Question: I am creating a RESTful application with Laravel 4 as backend and AngularJS as frontend. I want to use routing from Angular.
'routes.php' in laravel are set up like this (with one group /api, but it is not necessary)
'''
Route::any('{all}', function ($uri) {
return View::make('index');
})->where('all', '.*');
'''
My routes in Angular are
'''
$routeProvider.
when('/', {
templateUrl: 'views/test.html',
controller: 'homeCtrl'
}).
when('/test', {
templateUrl: 'views/test.html',
controller: 'homeCtrl'
}).
when('/test/:id', {
templateUrl: 'views/test.html',
controller: 'homeCtrl'
}).
otherwise({
redirectTo: '/'
});
$locationProvider.html5Mode(true);
'''
I defined '<base href="/"/>' in 'index.php'
And my DocumentRoot in xampp is in 'DocumentRoot "C:/xampp/htdocs/laravel/public"' (so public folder in Laravel)
When I hit 'localhost/test' everything works fine. But when I try access to 'localhost/test/1', everything is loaded as 'index.php' file from Laravel views as you can see bellow.

Does anyone solve this problem? Should I create regex in 'routes.php', which will hold every (.js, .jpg, ...) extensions (i think it is not good idea)? Or should I change '.htaccess' file?
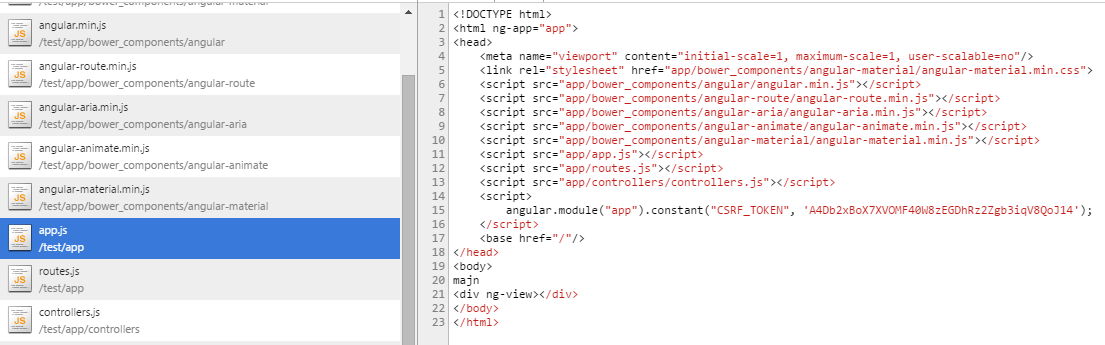
Answer: I found a solution in this <URL> and changed missing routes catching in Laravel to this one and everything is fine.
'''
App::missing(function ($exception) {
return Redirect::to('/#/' . Request::path());
});
'''
The problems were
- '#'-